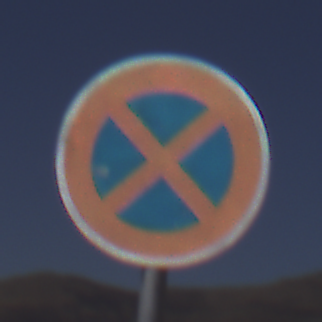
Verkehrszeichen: AbsolutesHalteverbot
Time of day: Midday
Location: Outdoor (Nature)
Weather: Clear
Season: NotSpecified
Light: Natural